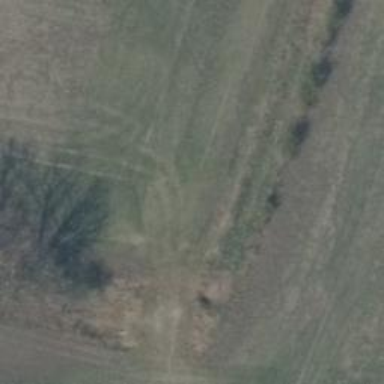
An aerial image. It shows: Grassy track with grade5 tracktype.